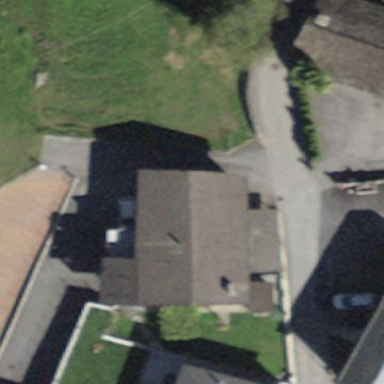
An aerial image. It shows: Detached building.